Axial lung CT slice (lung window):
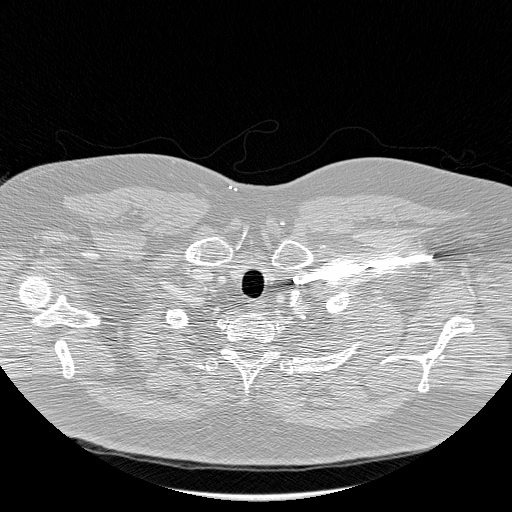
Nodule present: no